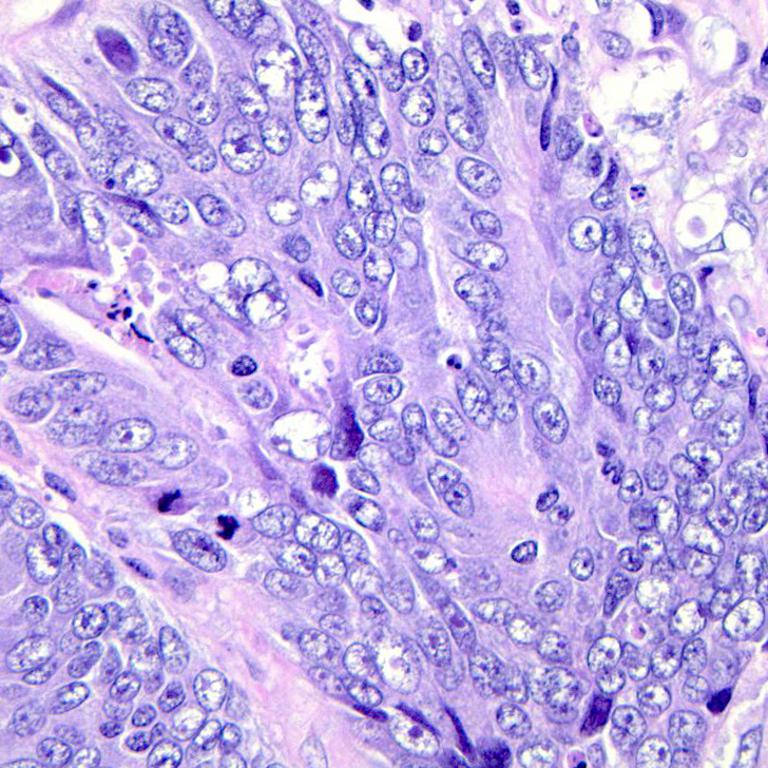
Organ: colon
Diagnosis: adenocarcinomas